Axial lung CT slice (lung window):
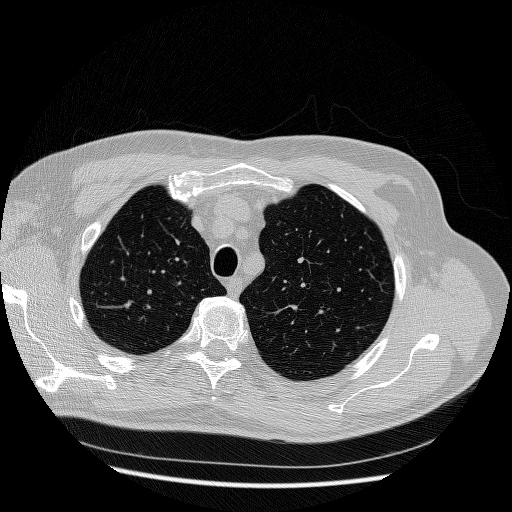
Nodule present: no